Question: Where in the settings can i disable markers for added/modified lines?

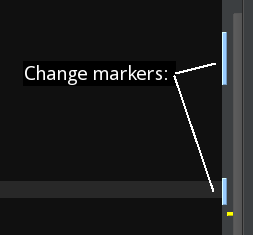
Answer: You can configure it in 'Editor' | 'Colors & Fonts' | 'General' | 'Modified lines' / 'Added lines':

This changes the left gutter color, to modify the right stripe mark color go to the 'Diff' color settings and change the color to be the same as the stripe gutter background: